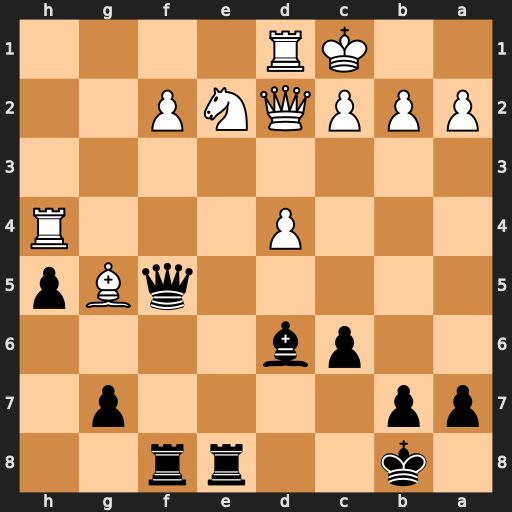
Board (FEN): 1k2rr2/pp4p1/2pb4/5qBp/3P3R/8/PPPQNP2/2KR4
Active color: b
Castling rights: -
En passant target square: -
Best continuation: Rxe2 Qxe2 Qxg5+ Kb1 Qxh4